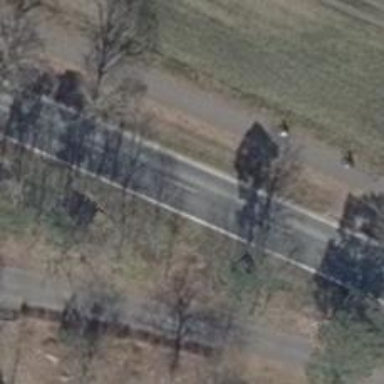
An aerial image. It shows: Secondary road with asphalt surface.